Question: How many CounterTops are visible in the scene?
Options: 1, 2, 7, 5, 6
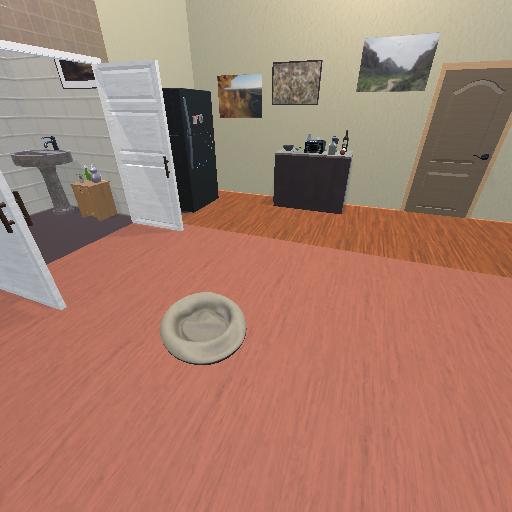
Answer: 1